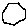
Label: hexagon